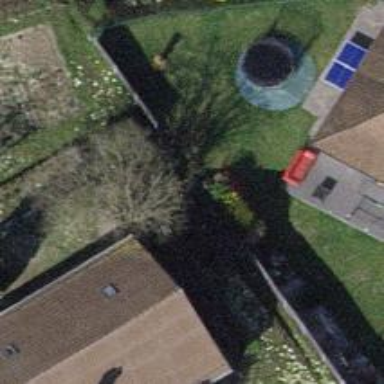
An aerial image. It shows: Tree in garden.